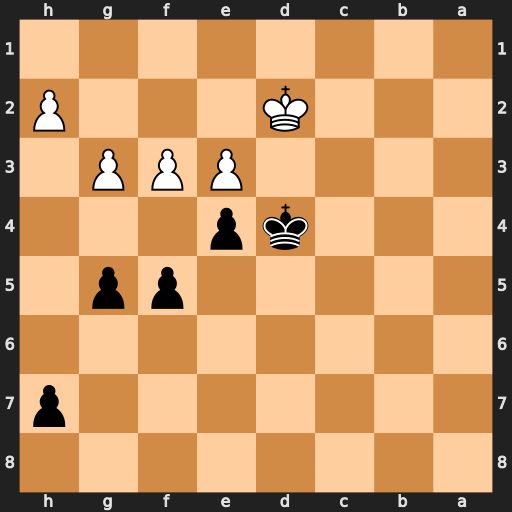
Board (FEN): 8/7p/8/5pp1/3kp3/4PPP1/3K3P/8
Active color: b
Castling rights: -
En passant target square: -
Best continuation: Kc4 h3 exf3 g4 fxg4